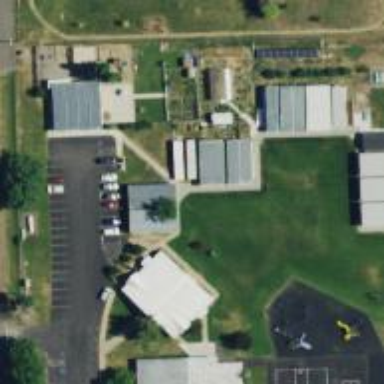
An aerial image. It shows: School building.